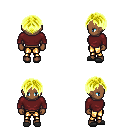
a pixel art fantasy rpg character, female body template, human, dark skin, maroon long-sleeve shirt, gold greaves, gold parted hairstyle, gray slippers, four views (front, back, left, right), 2x2 character sprite sheet, small pixel art, hard edges, no anti-aliasing